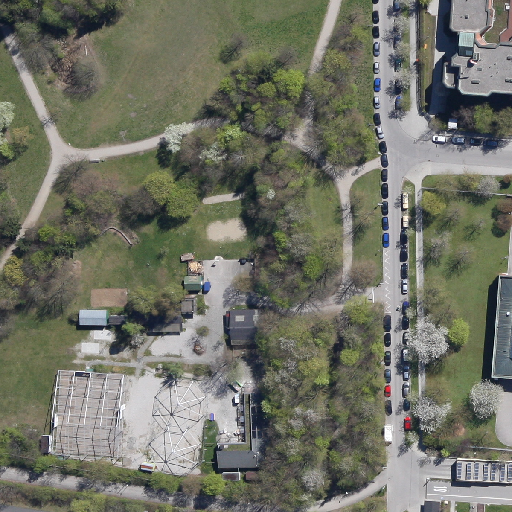
Referring expression: car